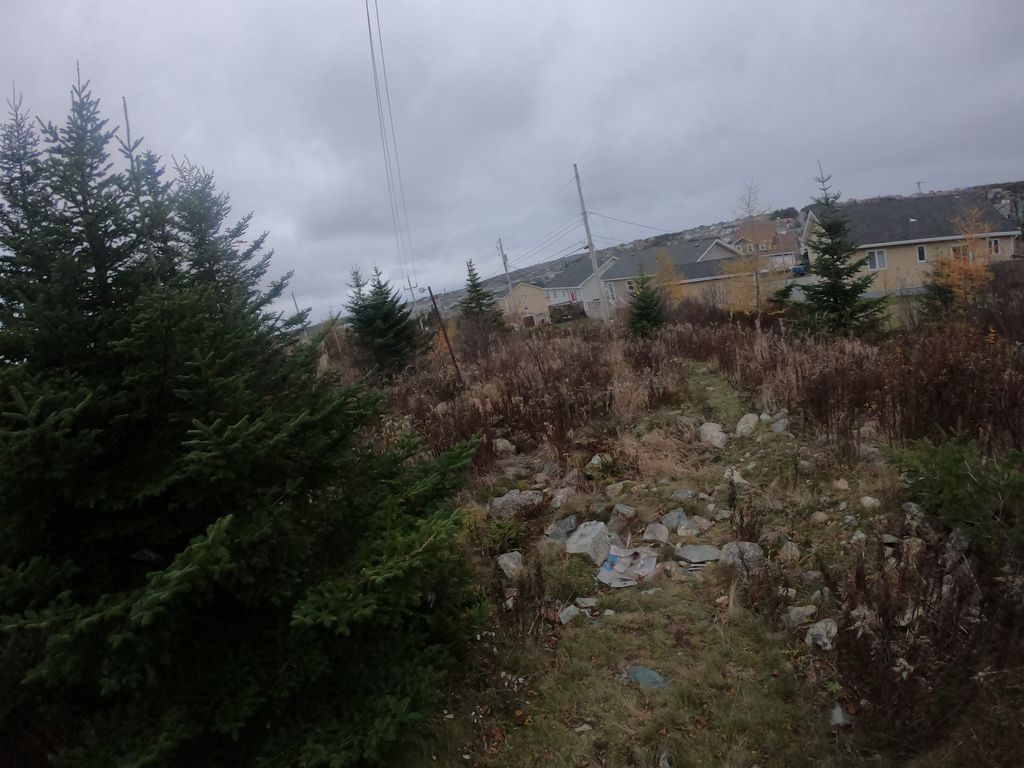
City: st_johns